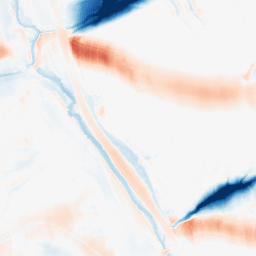
Category: morphological
Decomposition family: morphological_ellipse
Decomposition parameters: operation: average
width: 50
height: 20
Upsampling method: quintic
Upsampling parameters: scale: 8
Upsampling scale: 8